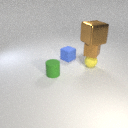
small green rubber cylinder in front of small blue rubber cube